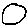
Label: circle